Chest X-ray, AP view. Patient: 77 years old, sex M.
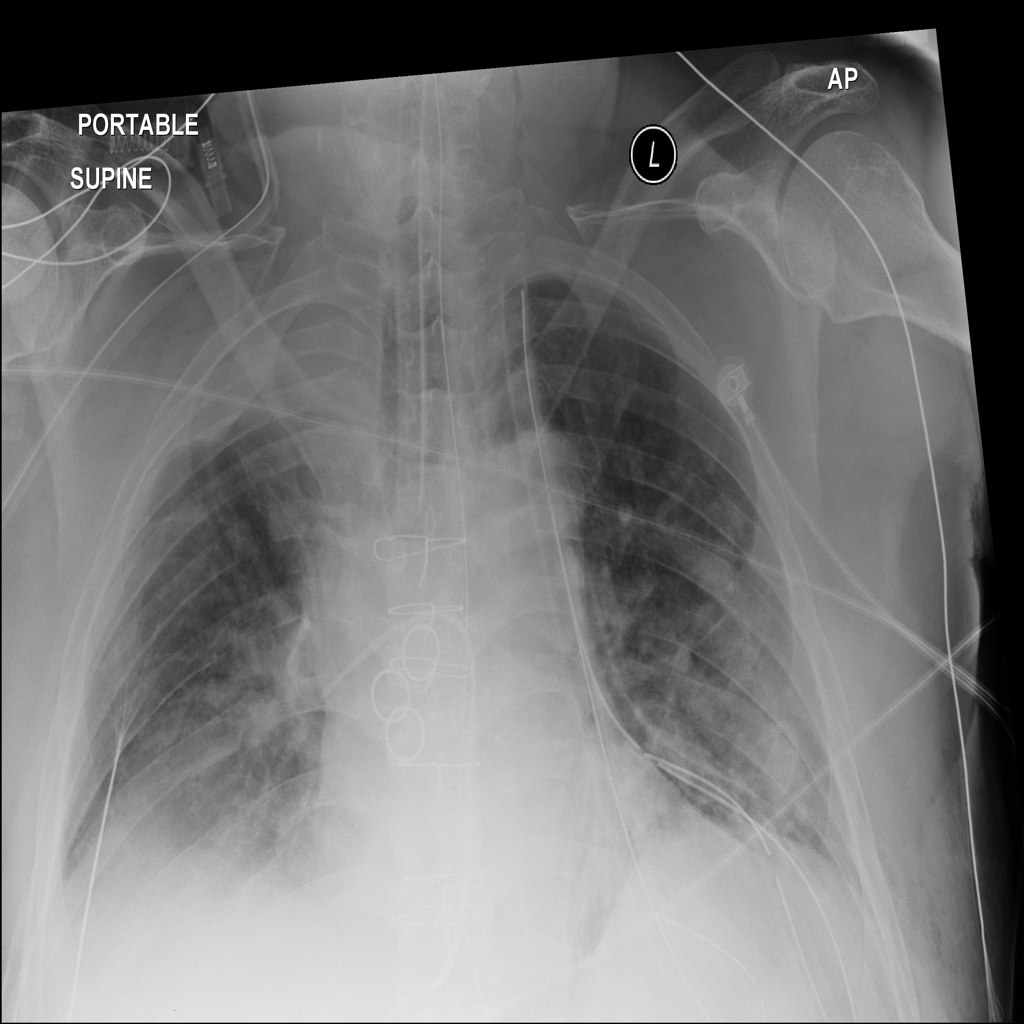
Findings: Infiltration